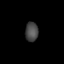
Tissue: prostate
Cell type: T cells
Senescence score: 0.8101
Nuclear area (px): 242
Mean DAPI intensity: 71.971